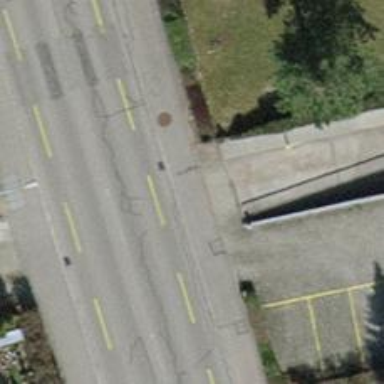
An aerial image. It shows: Concrete parking aisle designated as service road.